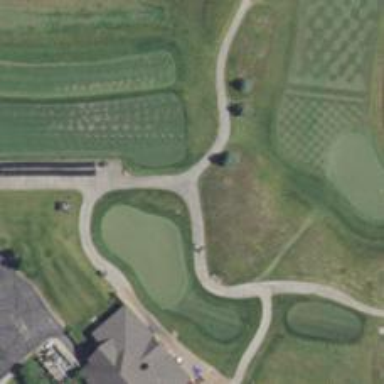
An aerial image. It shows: Path for both road and golf.